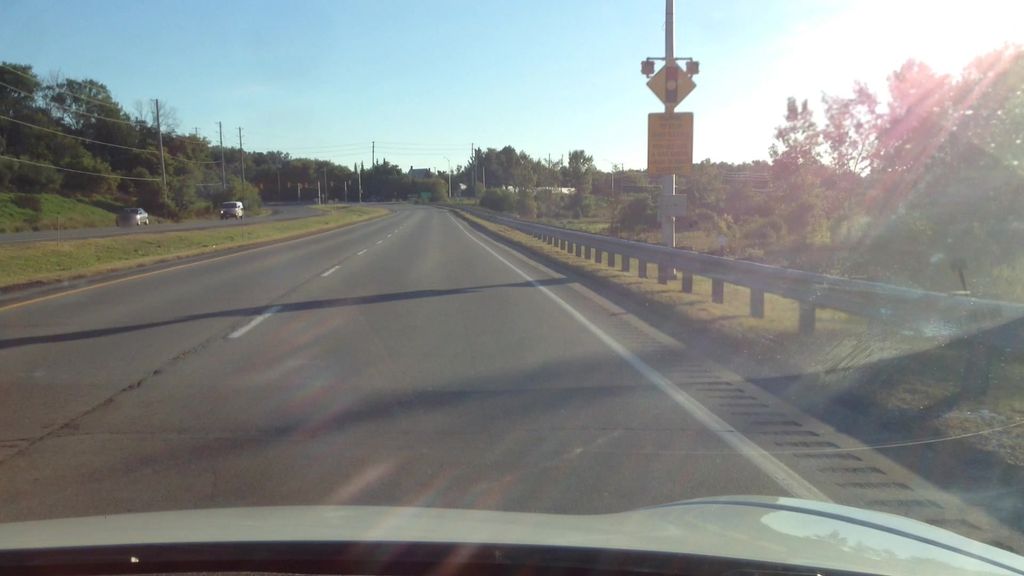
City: ottawa-gatineau